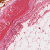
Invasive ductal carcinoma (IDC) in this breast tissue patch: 0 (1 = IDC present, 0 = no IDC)